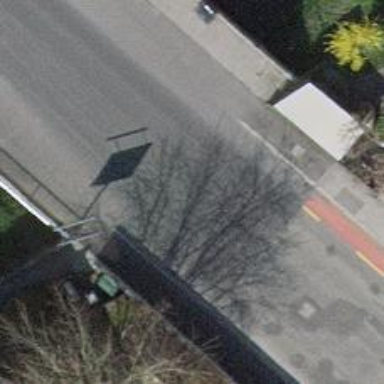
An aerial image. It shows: Secondary road with asphalt surface crossing bridge. There are sidewalks on both sides.